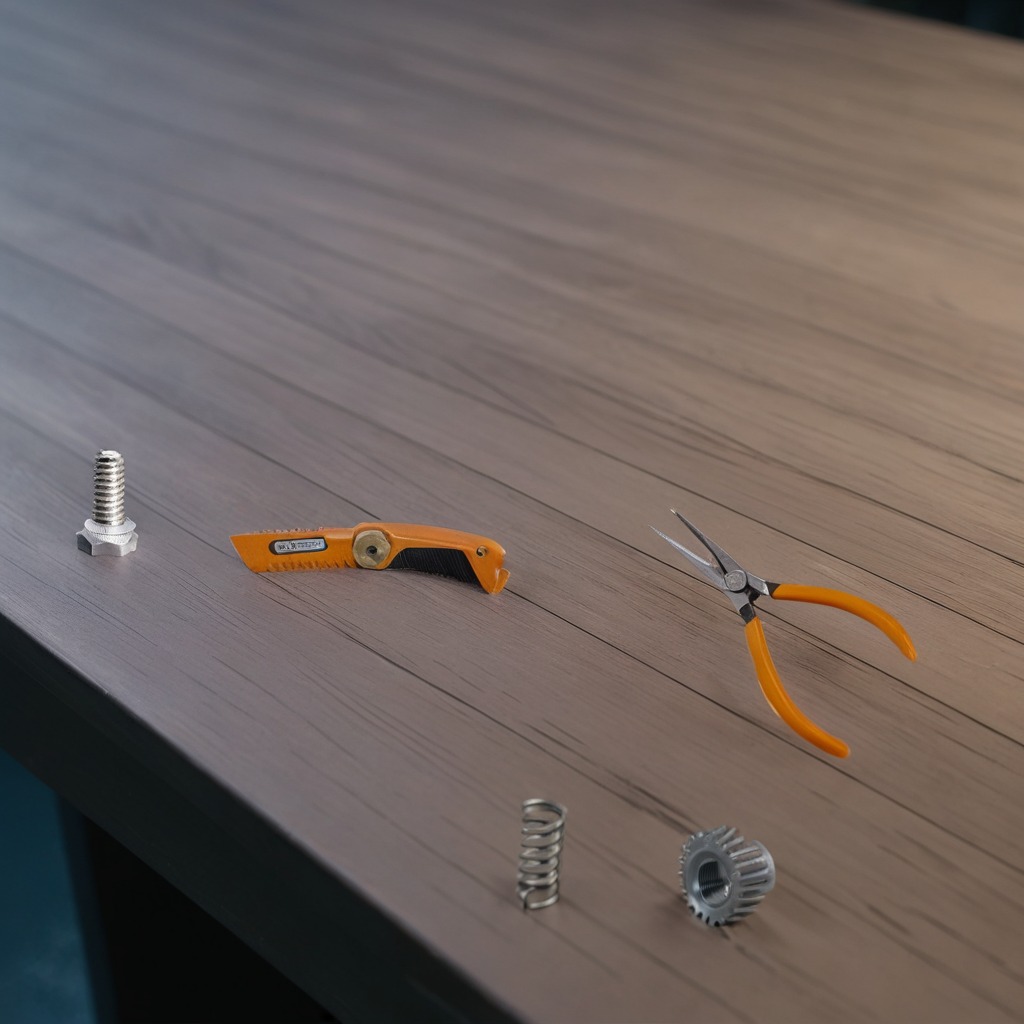
A steel gear with teeth, a utility knife, a metal machine screw, a pair of pliers, and a coiled metal spring are lying on a old table with faint burn marks in a small garage at twilight.